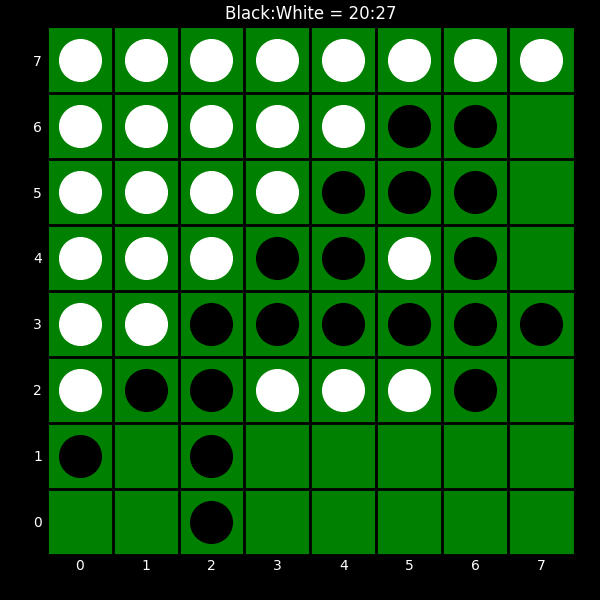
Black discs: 20
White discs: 27